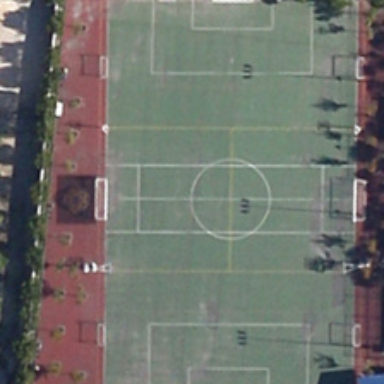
Many green trees are around a football field .